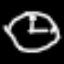
Label: clock